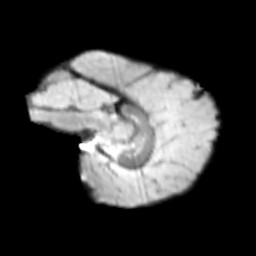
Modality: T2w
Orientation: sagittal
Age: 9
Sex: female
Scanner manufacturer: siemens
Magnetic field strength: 3 T
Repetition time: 3.8 s
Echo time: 0.07 s